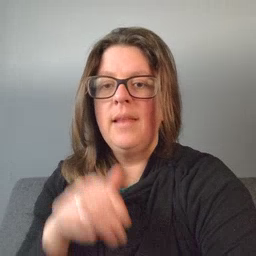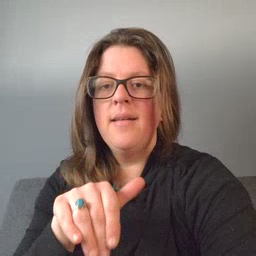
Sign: night